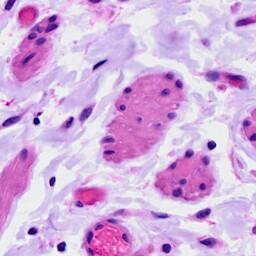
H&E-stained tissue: Ovarian